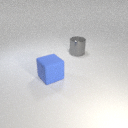
large blue rubber cube to the left of large gray metal cylinder